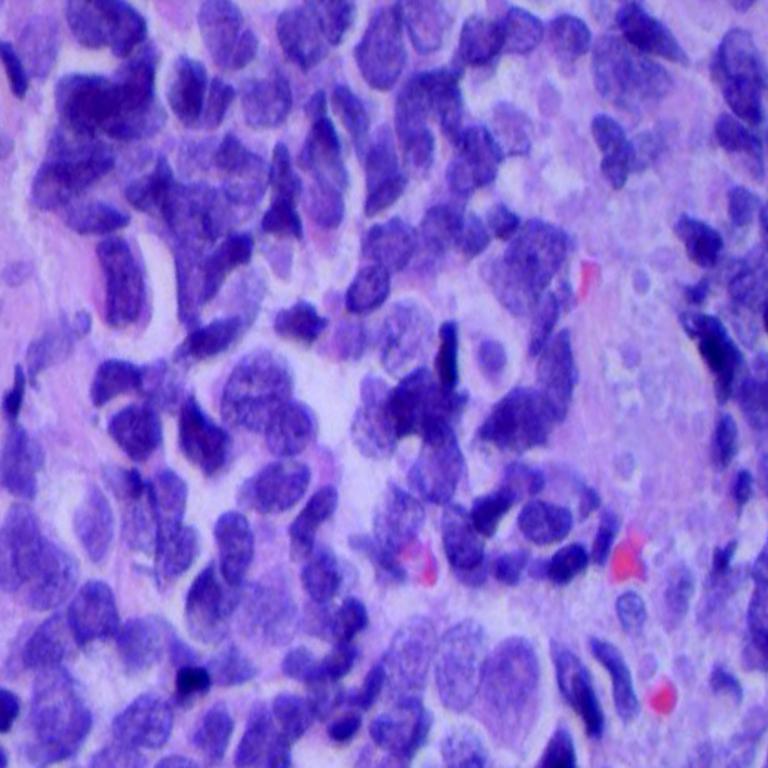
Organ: lung
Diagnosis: squamous carcinomas